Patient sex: F
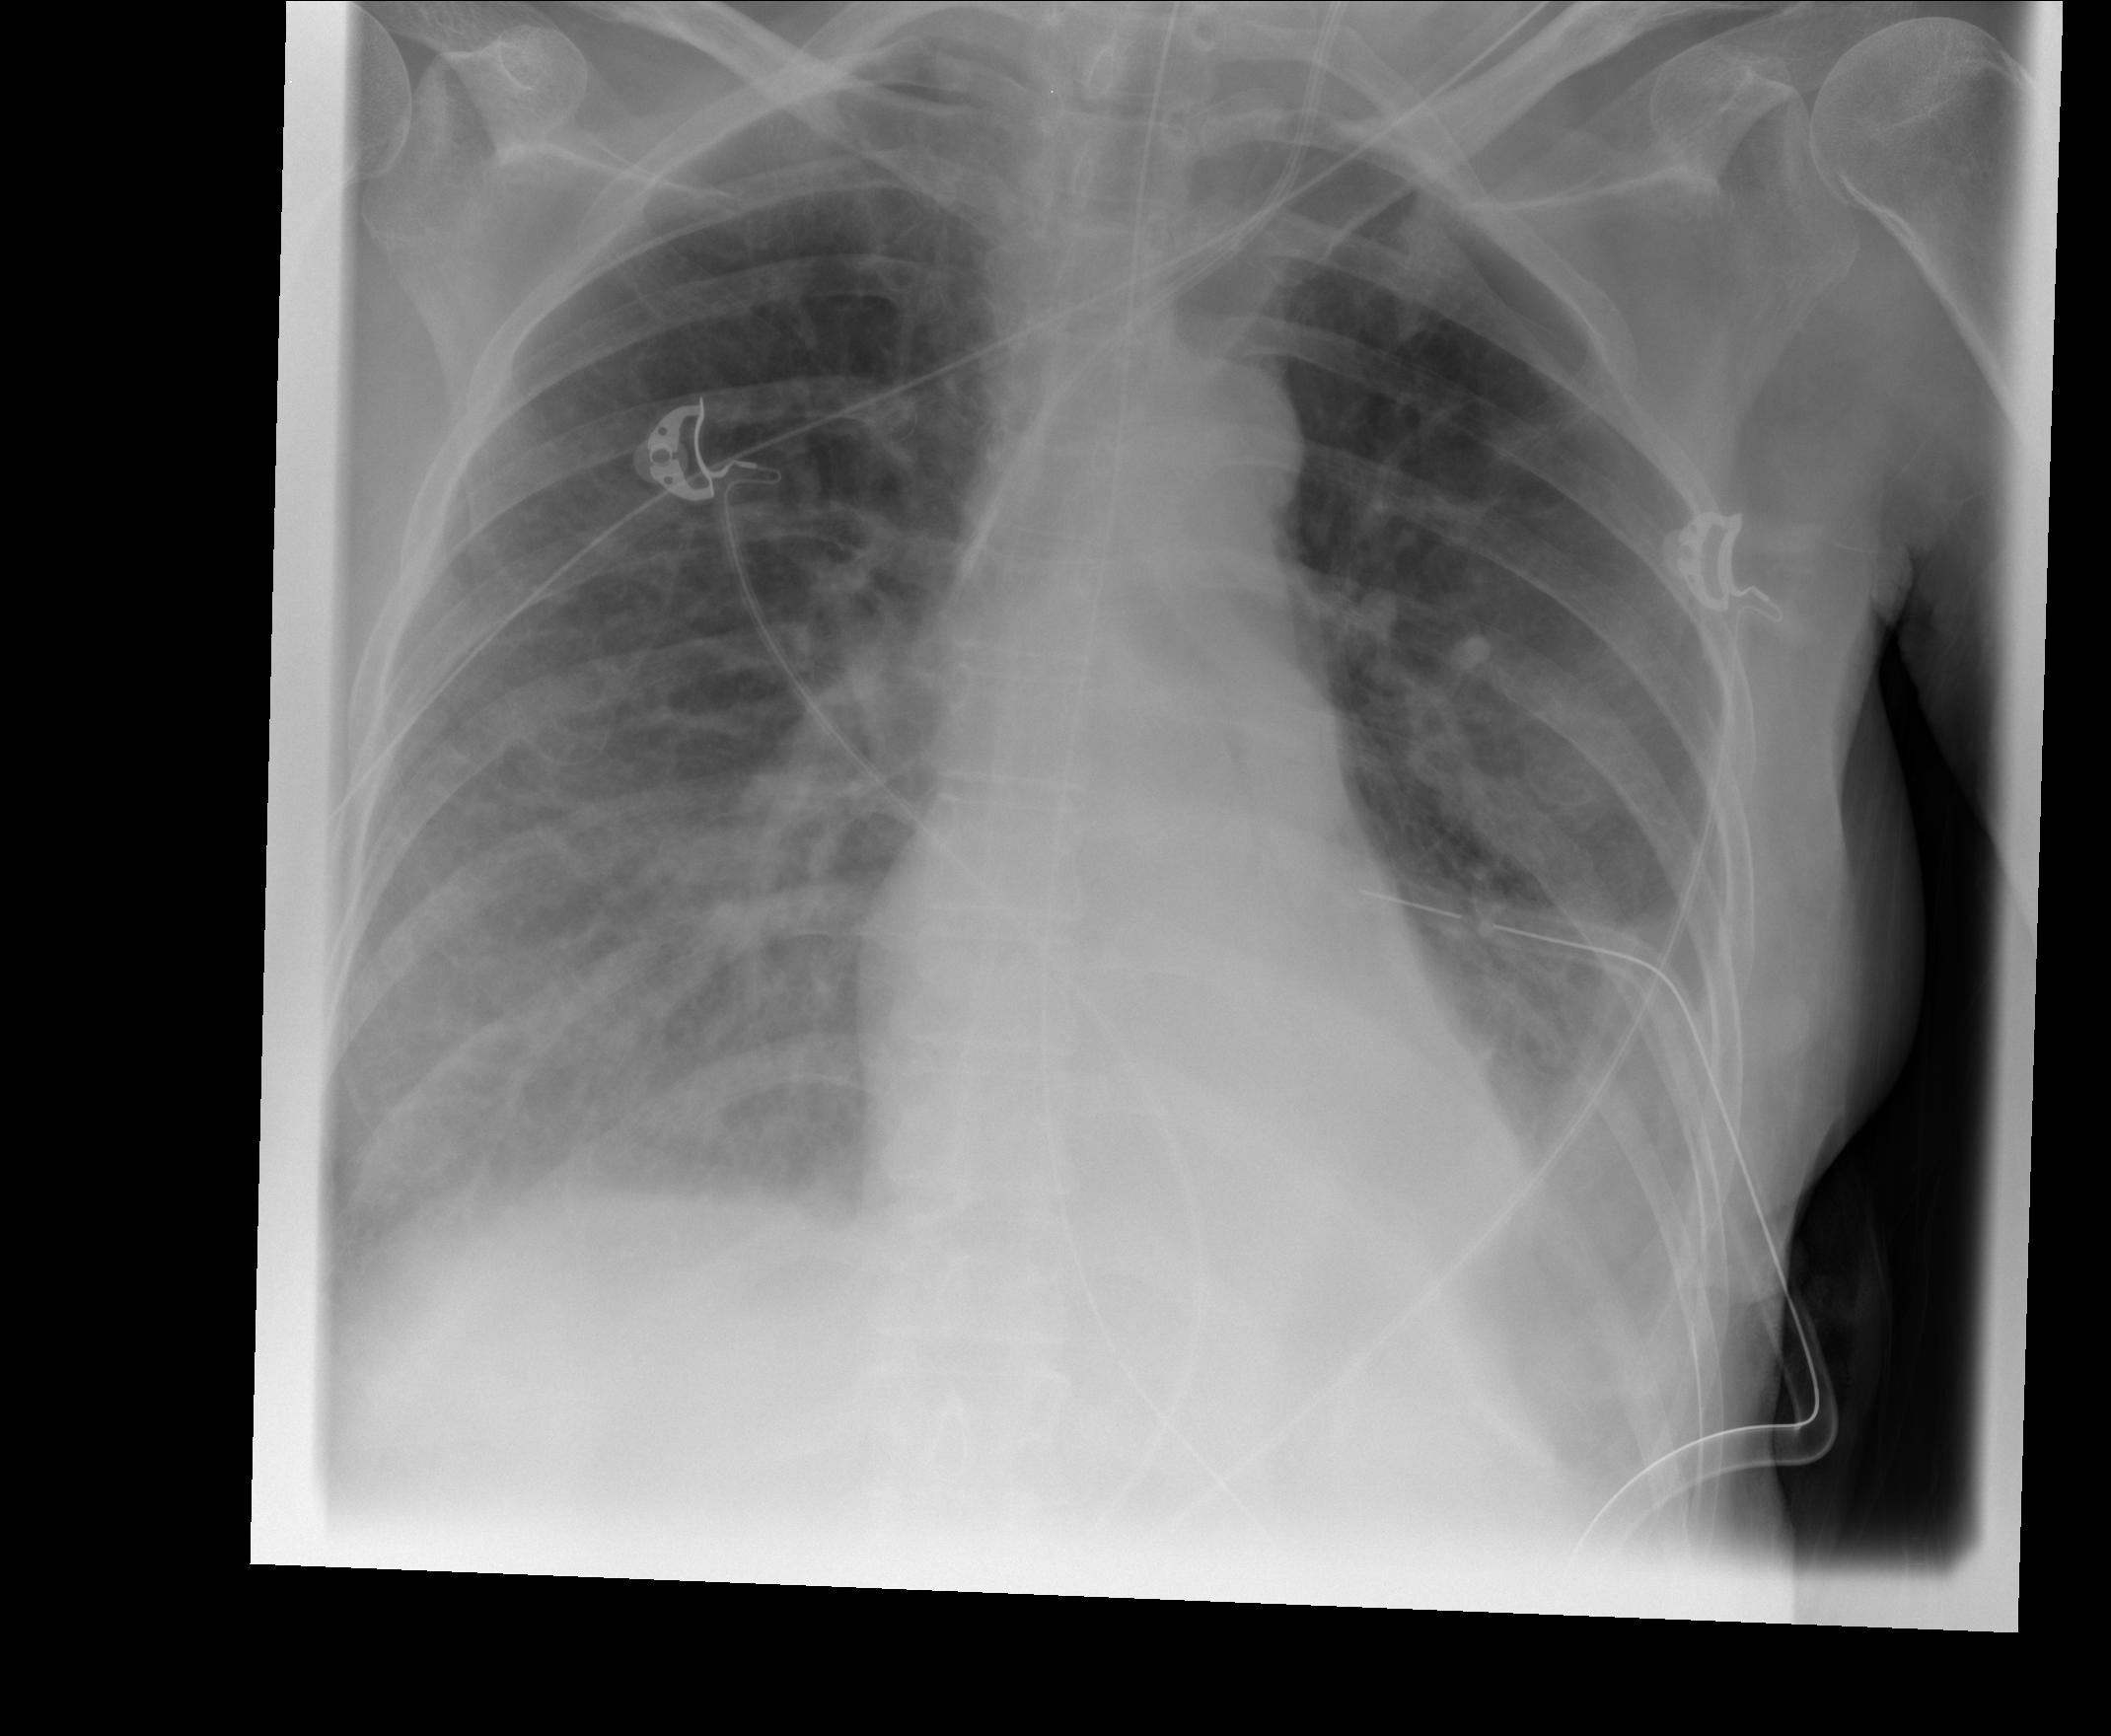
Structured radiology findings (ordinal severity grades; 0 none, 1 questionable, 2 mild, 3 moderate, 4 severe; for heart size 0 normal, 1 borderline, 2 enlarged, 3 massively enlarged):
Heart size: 0
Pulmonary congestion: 2
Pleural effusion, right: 2
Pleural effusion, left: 2
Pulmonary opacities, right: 0
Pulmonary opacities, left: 0
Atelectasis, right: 2
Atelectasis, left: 3